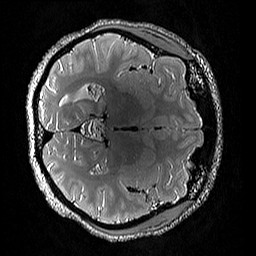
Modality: T2w
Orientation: axial
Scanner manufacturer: siemens
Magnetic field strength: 3 T
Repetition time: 3.2 s
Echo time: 0.428 s